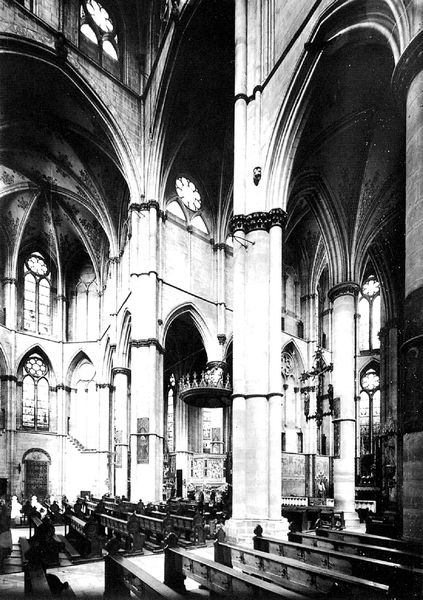
Titel: Liebfrauenkirche in Trier
Standort: Trier, Liebfrauenkirche (EU - D - RP)
Schlagwörter: gott, schatten, weiß, fenster, grau, holz, licht, schwarz, säule, säulen, gebäude, stein, innenraum, kirche, gotik, kreis, bogen, bank, treppe, foto, gewölbe, glaube, kreuz, schwarzweiss, altar, bänke, kirchenschiff, kirchenbänke, kanzel, rosette, jesus, klerus, sitzbank, spitzbogenfenster, christ, glaueb, altaer